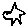
Label: star